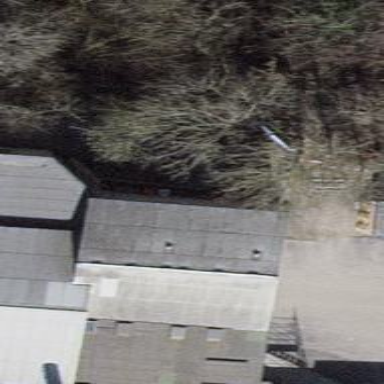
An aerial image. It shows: Industrial building.